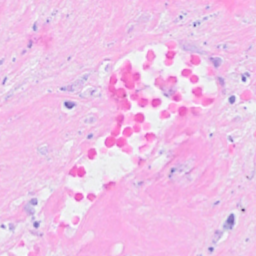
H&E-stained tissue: Breast